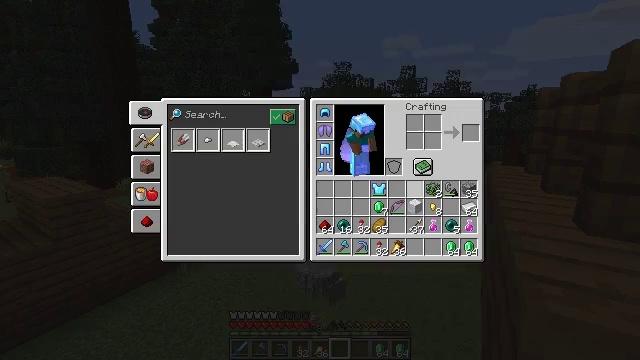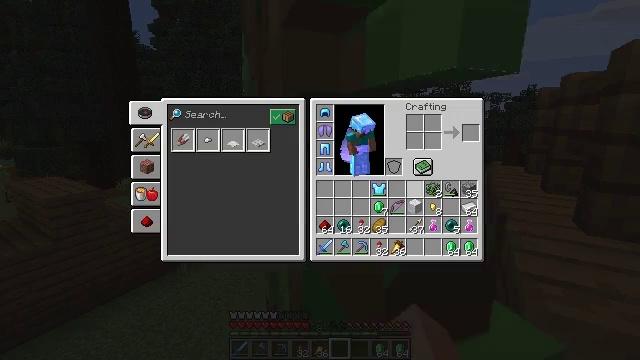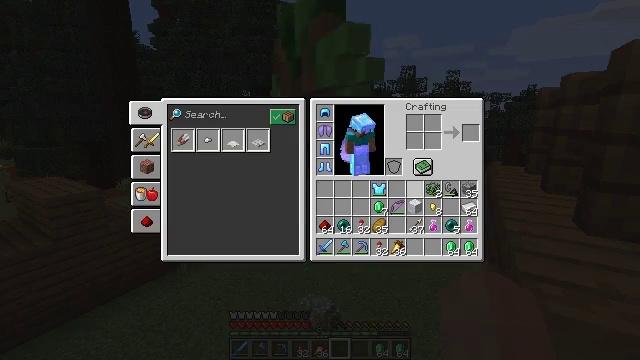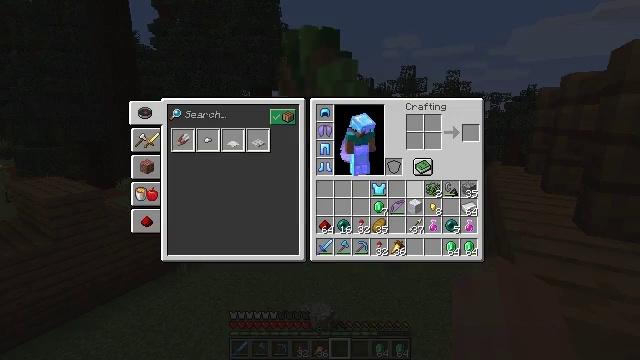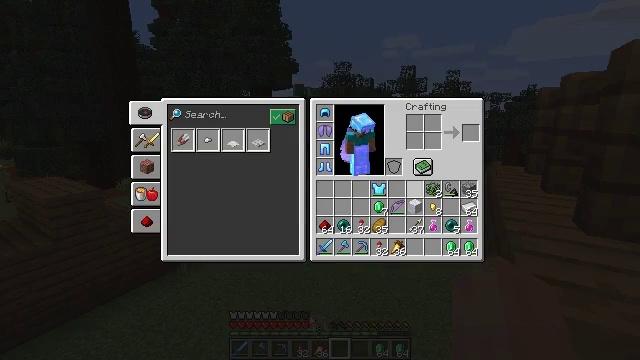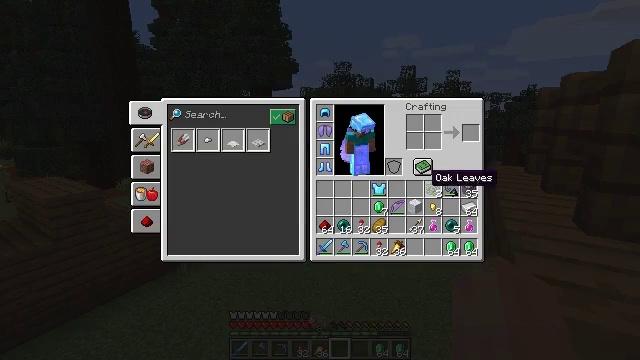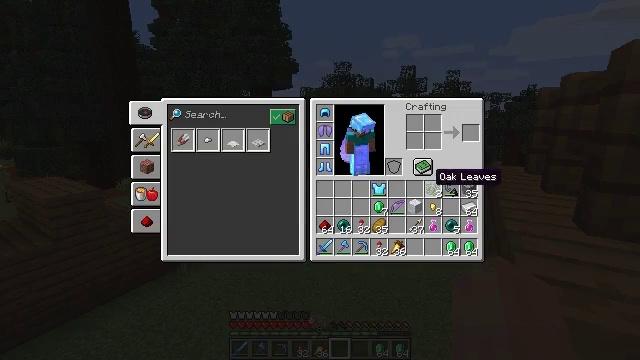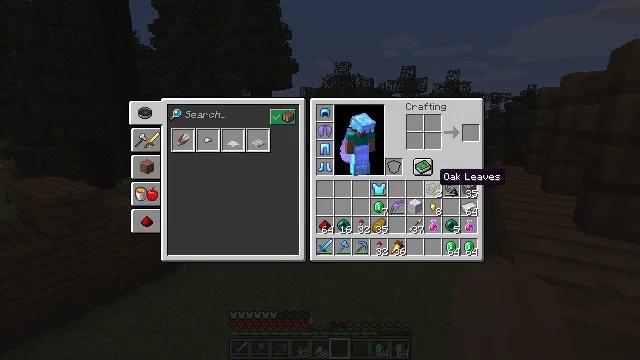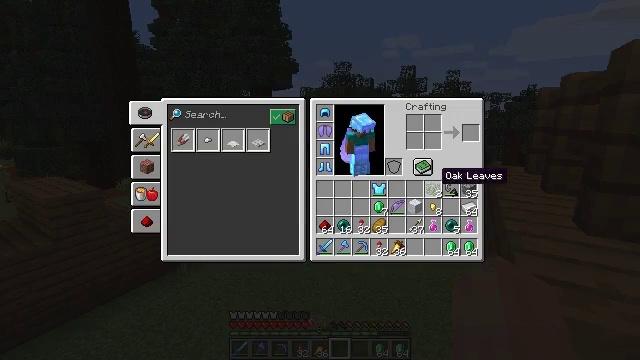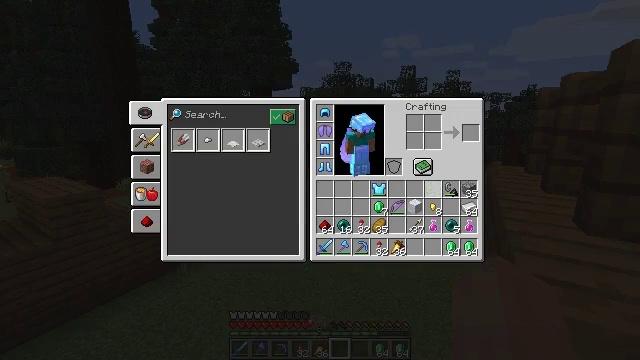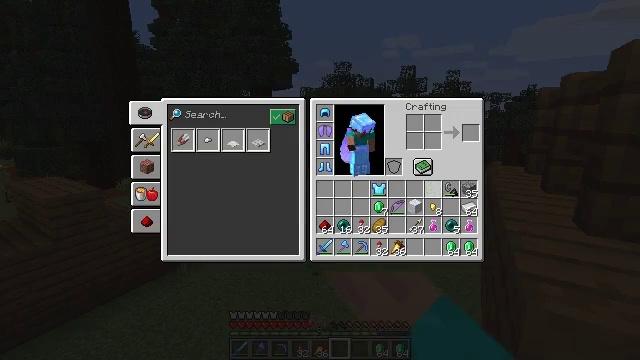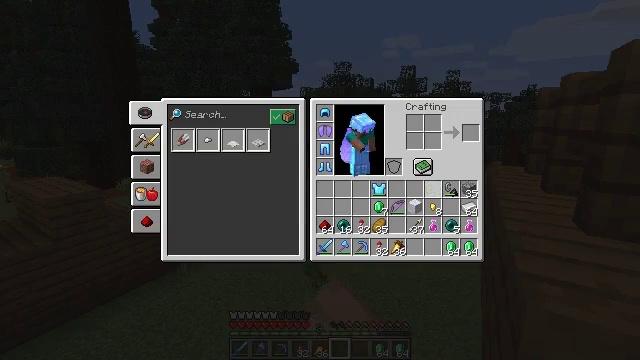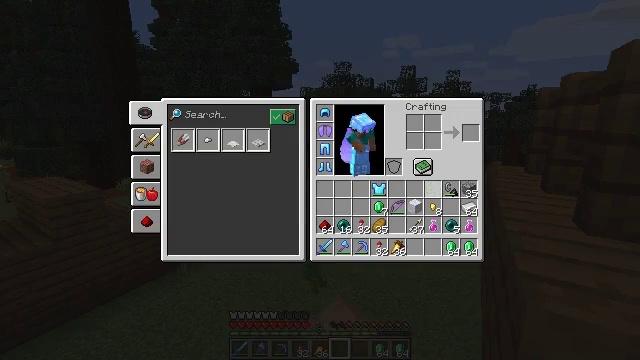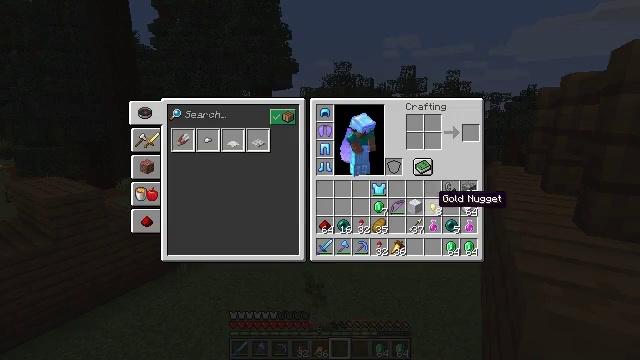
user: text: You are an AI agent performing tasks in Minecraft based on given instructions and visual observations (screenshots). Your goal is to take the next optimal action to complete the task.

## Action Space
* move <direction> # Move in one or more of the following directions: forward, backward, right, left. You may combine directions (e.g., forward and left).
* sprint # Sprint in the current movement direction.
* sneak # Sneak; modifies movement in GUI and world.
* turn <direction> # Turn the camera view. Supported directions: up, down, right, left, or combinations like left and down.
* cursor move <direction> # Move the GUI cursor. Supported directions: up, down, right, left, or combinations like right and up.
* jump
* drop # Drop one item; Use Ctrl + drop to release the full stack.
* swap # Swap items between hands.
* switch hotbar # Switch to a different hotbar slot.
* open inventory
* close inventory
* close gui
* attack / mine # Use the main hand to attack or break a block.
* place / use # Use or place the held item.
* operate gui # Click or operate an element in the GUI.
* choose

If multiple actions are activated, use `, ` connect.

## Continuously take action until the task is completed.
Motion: motion action
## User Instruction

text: Remove oak leaves from the inventory.
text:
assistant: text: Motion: sprint, open gui
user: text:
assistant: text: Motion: sprint
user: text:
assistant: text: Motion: sprint
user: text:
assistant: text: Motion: sprint
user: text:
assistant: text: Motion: sprint
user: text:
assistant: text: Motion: sprint
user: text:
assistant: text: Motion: sprint
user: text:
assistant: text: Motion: sprint
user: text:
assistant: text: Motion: sprint, drop
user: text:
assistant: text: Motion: sprint, drop
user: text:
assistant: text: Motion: sprint, drop
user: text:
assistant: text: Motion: sprint, cursor move down
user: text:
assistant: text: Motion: sprint, cursor move down
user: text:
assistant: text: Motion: sprint